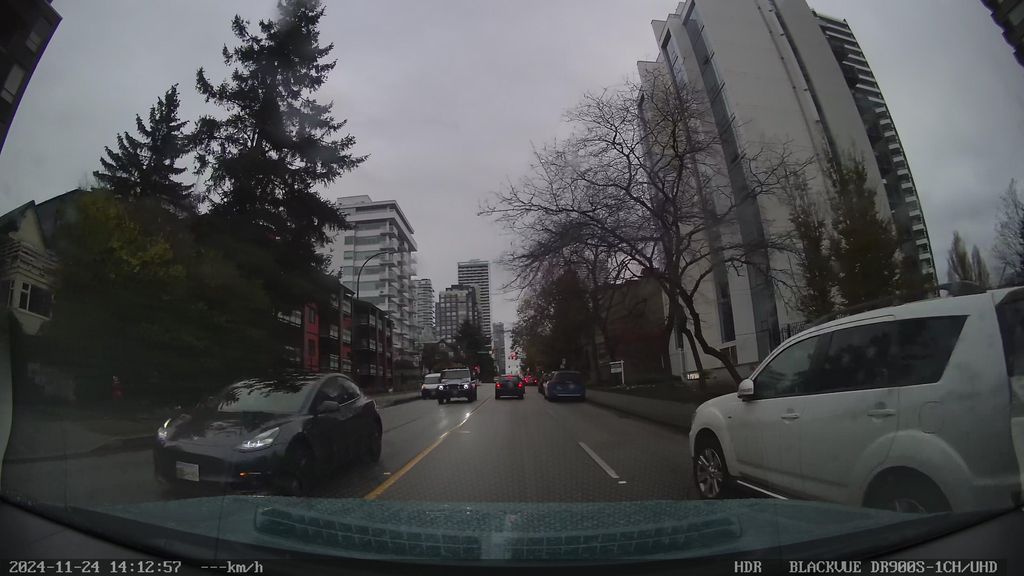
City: vancouver